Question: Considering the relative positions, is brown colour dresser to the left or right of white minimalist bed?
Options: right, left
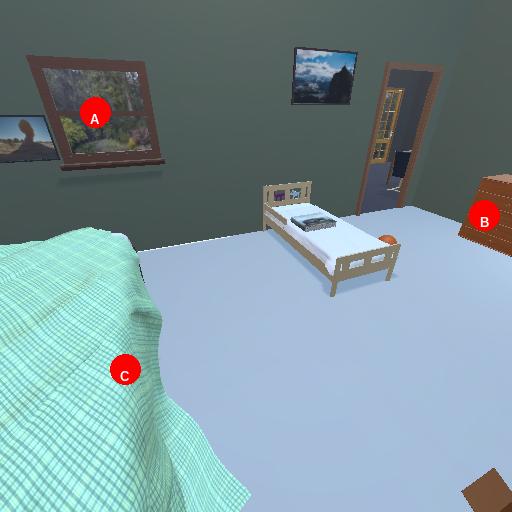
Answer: right